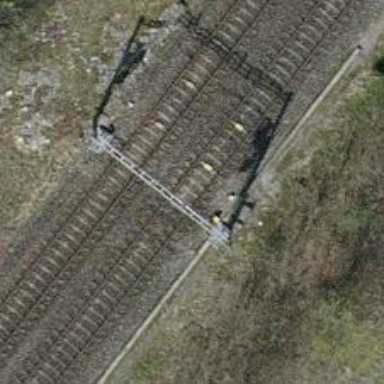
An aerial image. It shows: Railway signal.